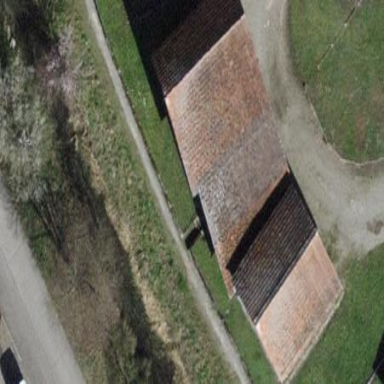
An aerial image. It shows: Building with tiled roof.